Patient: sex M, age 64
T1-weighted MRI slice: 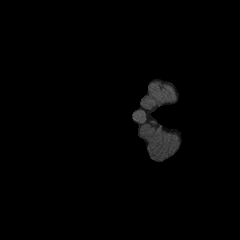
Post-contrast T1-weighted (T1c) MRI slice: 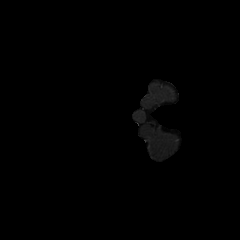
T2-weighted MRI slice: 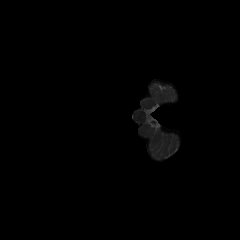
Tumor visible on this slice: no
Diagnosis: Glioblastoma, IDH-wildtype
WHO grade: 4